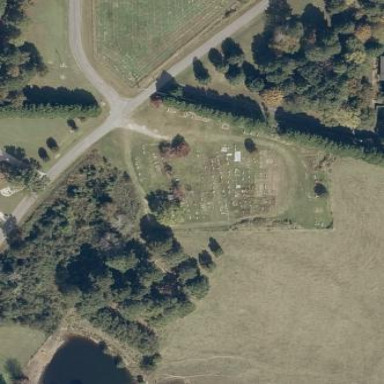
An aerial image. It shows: Graveyard.